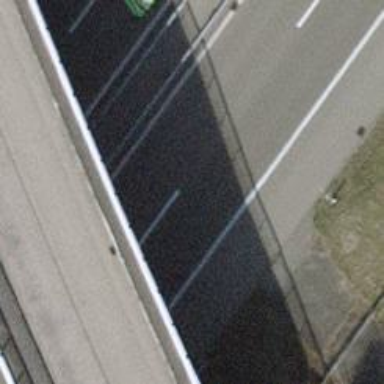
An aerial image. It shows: Motorway.